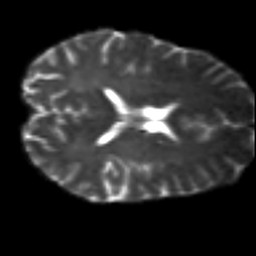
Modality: T2w
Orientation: axial
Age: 42
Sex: female
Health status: healthy
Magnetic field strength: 3 T
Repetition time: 8.4 s
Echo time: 0.0926 s